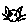
Label: cat